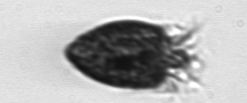
Label: Strombidium_tintinnodes